Question: I am plotting data as described in a previous Stackoverflow question:
<URL>
Mostly it is working well for me, and I am down to some small details. One of these is how to exert control over the contour line colors and linewidths. There are lots of posts on the web regarding using 'set style increment user' followed by definition of user style via 'set style line 1 lc rgb "blue" lw 2' etc. In theory this was supposed to force splot to plot lines using the newly defined styles. I tried it and it did not work. In addition, when I went to the help pages through my gnuplot install, I discovered that this usage is deprecated with my version (Version 4.7 patchlevel 0 last modified 2013-07-25). It was recommended to use set linetype instead, which changes the characteristics of the gnuplot line style permanently for the current invocation of gnuplot. Killing and restarting gnuplot restores the default linetype characteristics.
Next, I restarted gnuplot, regenerated the plot without redefining any line style or type for the contour lines. When I looked at my plot, I could see that the line colors start with cyan, then purple, then blue (e.g. like line types 5,4,3 or 14,13,12, etc.). It seems as if the line types are going BACKWARDS through the available styles. OK, I thought, I can just change those and live with the odd behavior. However, after issuing multiple set linetype commands that changed all of these line types to something that would be obviously different (I verified these by running the 'test' command, the contour lines on the plot still had the same color and line width as before. I can't seem to figure out what linetype is being used for the contour lines, so I can't change the appropriate linetype.
Perhaps this odd behavior is a result of the contour line being of type 'set cntrparam levels increment -6,-6,-24' and the negative values and/or negative going increment are causing some unpredictable behavior?
I'd like to know how I can know what line type will be used for contour lines in this plot, and whether that will change if the number of lines used to build the surface plot change. For instance, the plot shown below uses 13 "lines" to generate the surface using 'set pm3d map'. So let's say N=13 lines - is there a rule that is obeyed for the first contour linetype?. For instance, will I always be sure that the contour line style will start at N=14? I'd to know what line type will be used for the first and subsequent contour lines when the number of "lines" in my input data will vary.
The bottom line is that I need to apply certain style to the contour lines used for each contour level. I want to consistently use the same style for each level when the input data changes. The plot will always use the same set of contour levels: -6, -12, -18, and -24. The plot data will always have a maximum "z" coordinate of about 0 and decrease from there.
Gnuplot commands are shown below. The dataset for this plot can be downloaded here:
<URL>
'''
reset
set terminal pngcairo size 800,800
set output '3d-polar.png'
set lmargin at screen 0.05
set rmargin at screen 0.85
set bmargin at screen 0.1
set tmargin at screen 0.9
set pm3d map interpolate 20,20
unset key
set multiplot
# plot the heatmap
set cntrparam bspline
set cntrparam points 10
set cntrparam levels increment -6,-6,-24
set contour surface
#set style increment user #NOTE: the commented out lines do not seem to affect color or width of the the contour lines no matter what number I use for the linetype
#set linetype 8 lc rgb "blue" lw 2
#set linetype 9 lc rgb "black" lw 1
#set linetype 10 lc rgb "orange" lw 1
#set linetype 11 lc rgb "yellow" lw 1
set palette rgb 33,13,10 #rainbow (blue-green-yellow-red)
set cbrange [-18:0]
unset border
unset xtics
unset ytics
set angles degree
r = 3.31 #This number is Log10(max frequency) - Log10(min frequency) of the polar frequency grid
set xrange[-r:r]
set yrange[-r:r]
set colorbox user origin 0.9,0.1 size 0.03,0.8
splot 'new_test.dat'
# now plot the polar grid only
set style line 11 lc rgb 'black' lw 2 lt 0
set grid polar ls 11
set polar
set logscale r 10
set rrange[10:20000]
unset raxis
set rtics format '' scale 0
#set rtics axis scale
set rtics (20,50,100,200,500,1000,2000,5000,10000,20000)
do for [i=-150:180:30] {
dum = r+0.15+0.05*int(abs(i/100))+0.05*int(abs(i/140))-0.05/abs(i+1)
set label i/30+6 at first dum*cos(i), first dum*sin(i) center sprintf('%d', i)
}
set label 20 at first 0, first -(log(20)/log(10)-1) center "20"
set label 100 at first 0, first -(log(100)/log(10)-1) center "100"
set label 200 at first 0, first -(log(200)/log(10)-1) center "200"
set label 1000 at first 0, first -(log(1000)/log(10)-1) center "1k"
set label 2000 at first 0, first -(log(2000)/log(10)-1) center "2k"
set label 10000 at first 0, first -(log(10000)/log(10)-1) center "10k"
set label 20000 at first 0, first -(log(20000)/log(10)-1) center "20k"
plot NaN w l
unset multiplot
unset output
'''
The plot with no control over the contour lines is shown below. I need to be able to specify line color and width for the contour lines. How?

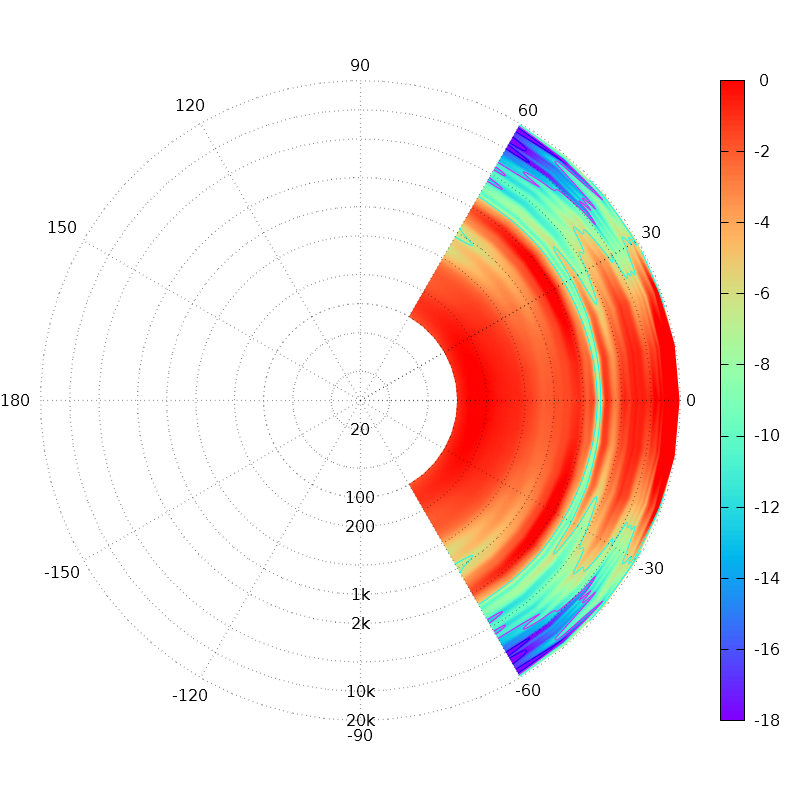
Answer: Here is how you can change the line properties of the contour lines. I can't explain why it is that way, I just found out by testing it. Unfortunately, there is no documentation about these details.
The behaviour is as follows (tested with 4.6.3. and 4.7 (2013-07-25 and 2013-09-09), all show the same behaviour):
## Default settings
1. If no linetype is specified for splot, the surface itself would use lt 1. In that case the first contour is drawn with lt 3. Yes, the numbering is backwards compared to the specified increment. But you can reverse it by using set cntrparam levels increment -6,-6,-18 or set cntrparam levels increment -18,6,-6
2. The linewidth of all contours is the same and also equal to the linewidth used for the plotting command, to change it use e.g. splot 'new_test.dat' lw 3.
The result (without the thicker lines) is as shown in the question.
## Using linestyles
1. The contours use the linestyle with an index by one higher than the one used by the plotting command.
2. You must also define the first linestyle, which would be used by the surface. If this style is not defined, the contours fall back to using linetype.
3. The linewidth is taken from the first linestyle, all lw settings from the following ls are ignored.
## Using customized linetypes
1. The contours use the linetype with an index by one higher than the one used by the plotting command.
2. All linetype must be customized, also the first, the one used by the surface. Otherwise the default settings are used.
3. lw same as for linestyle.
For testing I used your data and the following stripped down script:
'''
reset
set terminal pngcairo size 800,800
set output '3d-polar.png'
set lmargin at screen 0.05
set rmargin at screen 0.85
set bmargin at screen 0.1
set tmargin at screen 0.9
set pm3d map interpolate 20,20
# plot the heatmap
set cntrparam bspline
set cntrparam points 10
set cntrparam levels increment -6,-6,-18
set contour surface
set palette rgb 33,13,10
set cbrange [-18:0]
unset border
unset xtics
unset ytics
set angles degree
r = 3.31
set xrange[-r:r]
set yrange[-r:r]
set colorbox user origin 0.9,0.1 size 0.03,0.8
# load one of the following files:
#load 'linestyle.gp'
#load 'linetype.gp'
splot 'new_test.dat' title ' '
'''
The 'cbrange' is defined only down to '-18', so I changed the contour levels accordingly ('-24' wasn't drawn anyway).
The two 'contour settings files', which I use are:
'linetype.gp':
'''
set linetype 1 lc rgb "blue" lw 3
set linetype 2 lc rgb "black"
set linetype 3 lc rgb "orange"
set linetype 4 lc rgb "yellow"
'''
'linestyle.gp':
set style increment user
'''
set style line 1 lc rgb 'blue' lw 3
set style line 2 lc rgb 'black'
set style line 3 lc rgb 'orange'
set style line 4 lc rgb 'yellow'
'''
Both give the same output image:

To use this for your complete script, just load one of the two files directly before the 'splot' command. This gives the output:

After your first question about contours, I was about to submit a bug report, but it turned out to be rather difficult to boil it down to concrete questions. With this question it might be easier. I'll see if I find some time to do this.